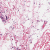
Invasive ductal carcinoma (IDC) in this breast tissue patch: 0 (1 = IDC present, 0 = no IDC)